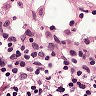
Metastatic tissue present: no